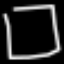
Label: square